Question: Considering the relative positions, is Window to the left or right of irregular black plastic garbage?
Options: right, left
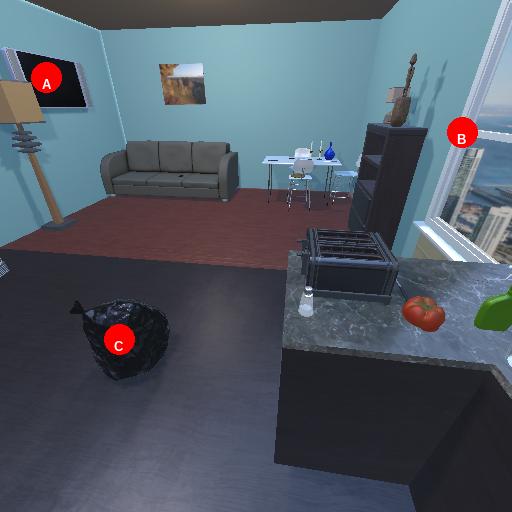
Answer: right